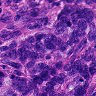
Metastatic tissue present: yes